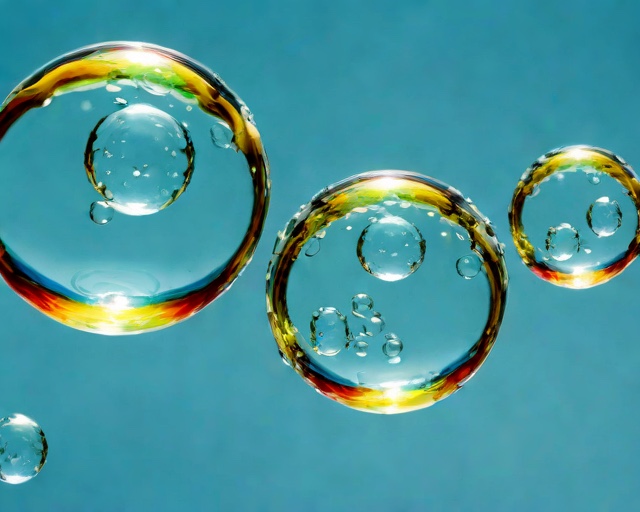
Category: New Baby